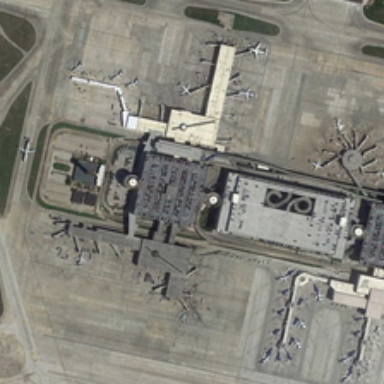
Many planes are parked near several terminals in an airport .